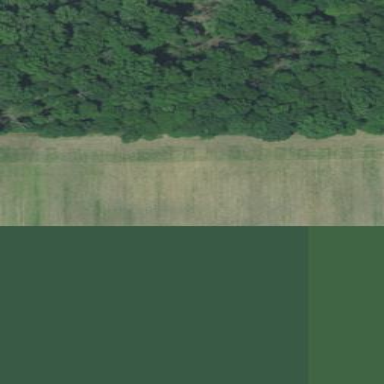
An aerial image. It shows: Serene woodland landscape.